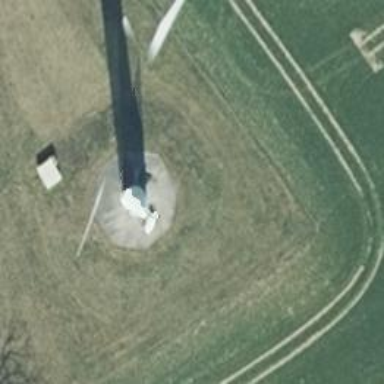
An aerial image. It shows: Wind generator powered by horizontal-axis wind turbine.